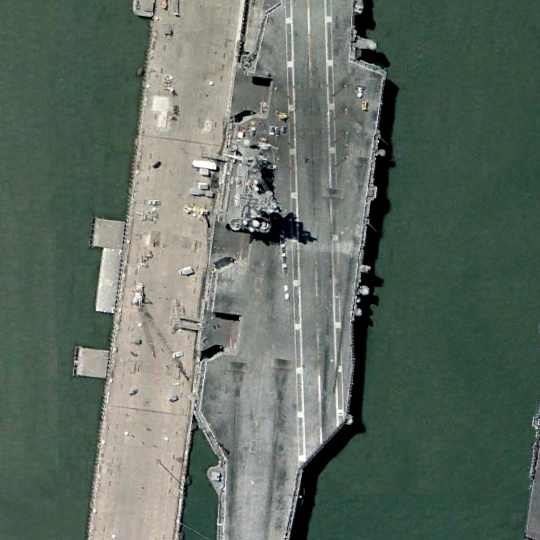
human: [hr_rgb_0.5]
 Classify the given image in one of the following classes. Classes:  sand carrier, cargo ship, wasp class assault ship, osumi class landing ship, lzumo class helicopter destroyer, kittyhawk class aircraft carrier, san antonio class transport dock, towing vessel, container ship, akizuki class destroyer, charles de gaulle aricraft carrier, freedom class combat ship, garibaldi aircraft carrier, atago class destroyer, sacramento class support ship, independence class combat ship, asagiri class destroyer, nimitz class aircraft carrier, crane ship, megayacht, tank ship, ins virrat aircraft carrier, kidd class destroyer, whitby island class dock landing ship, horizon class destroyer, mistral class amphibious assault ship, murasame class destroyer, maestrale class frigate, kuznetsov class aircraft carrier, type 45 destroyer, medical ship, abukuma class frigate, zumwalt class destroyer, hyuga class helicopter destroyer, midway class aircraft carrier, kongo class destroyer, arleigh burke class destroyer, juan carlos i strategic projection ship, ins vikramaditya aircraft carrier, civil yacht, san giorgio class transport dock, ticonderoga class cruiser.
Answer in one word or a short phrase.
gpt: Nimitz class aircraft carrier